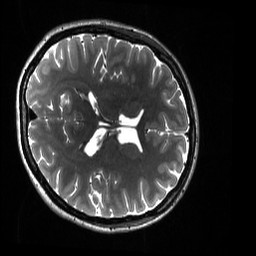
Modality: T2w
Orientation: axial
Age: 27
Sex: female